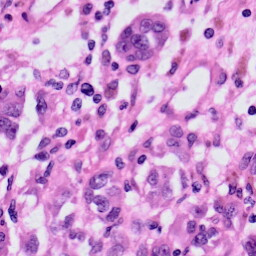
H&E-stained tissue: Skin